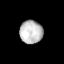
Tissue: lung
Cell type: Myeloid cells
Senescence score: 0.613
Nuclear area (px): 521
Mean DAPI intensity: 190.077